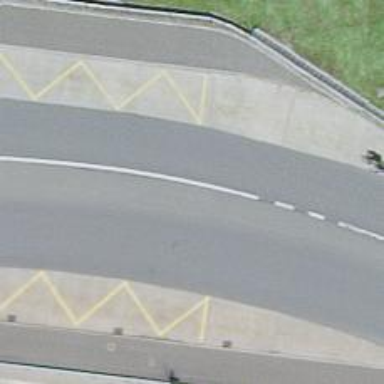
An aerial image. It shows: Secondary road.